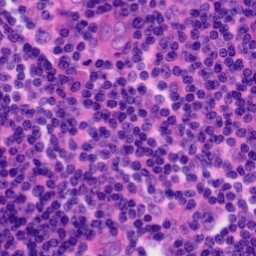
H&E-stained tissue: Tonsil